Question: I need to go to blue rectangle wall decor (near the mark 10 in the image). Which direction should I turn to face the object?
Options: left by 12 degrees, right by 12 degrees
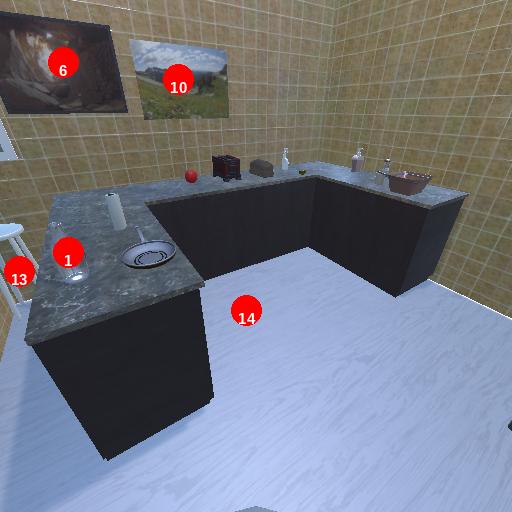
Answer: left by 12 degrees